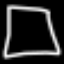
Label: square